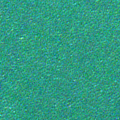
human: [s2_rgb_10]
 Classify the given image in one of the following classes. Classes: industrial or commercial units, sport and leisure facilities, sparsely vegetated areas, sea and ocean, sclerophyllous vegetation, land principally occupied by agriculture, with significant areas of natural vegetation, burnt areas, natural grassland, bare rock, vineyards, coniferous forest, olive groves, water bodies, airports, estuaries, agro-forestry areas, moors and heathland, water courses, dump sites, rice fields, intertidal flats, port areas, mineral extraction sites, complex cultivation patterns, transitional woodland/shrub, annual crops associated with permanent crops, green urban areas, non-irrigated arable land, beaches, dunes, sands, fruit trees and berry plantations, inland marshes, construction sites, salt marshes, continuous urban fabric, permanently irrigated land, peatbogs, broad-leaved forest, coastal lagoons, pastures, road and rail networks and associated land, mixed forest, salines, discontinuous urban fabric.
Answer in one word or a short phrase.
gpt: sea and ocean